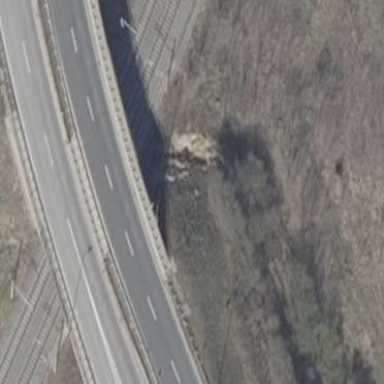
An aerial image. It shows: Bridge with beam structure.